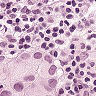
Metastatic tissue present: yes